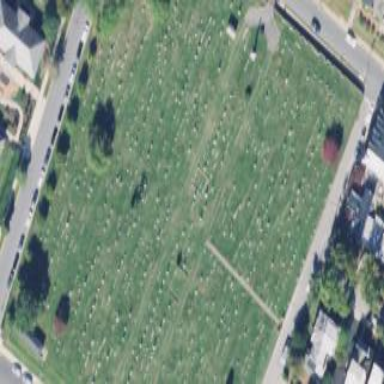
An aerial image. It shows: Cemetery.